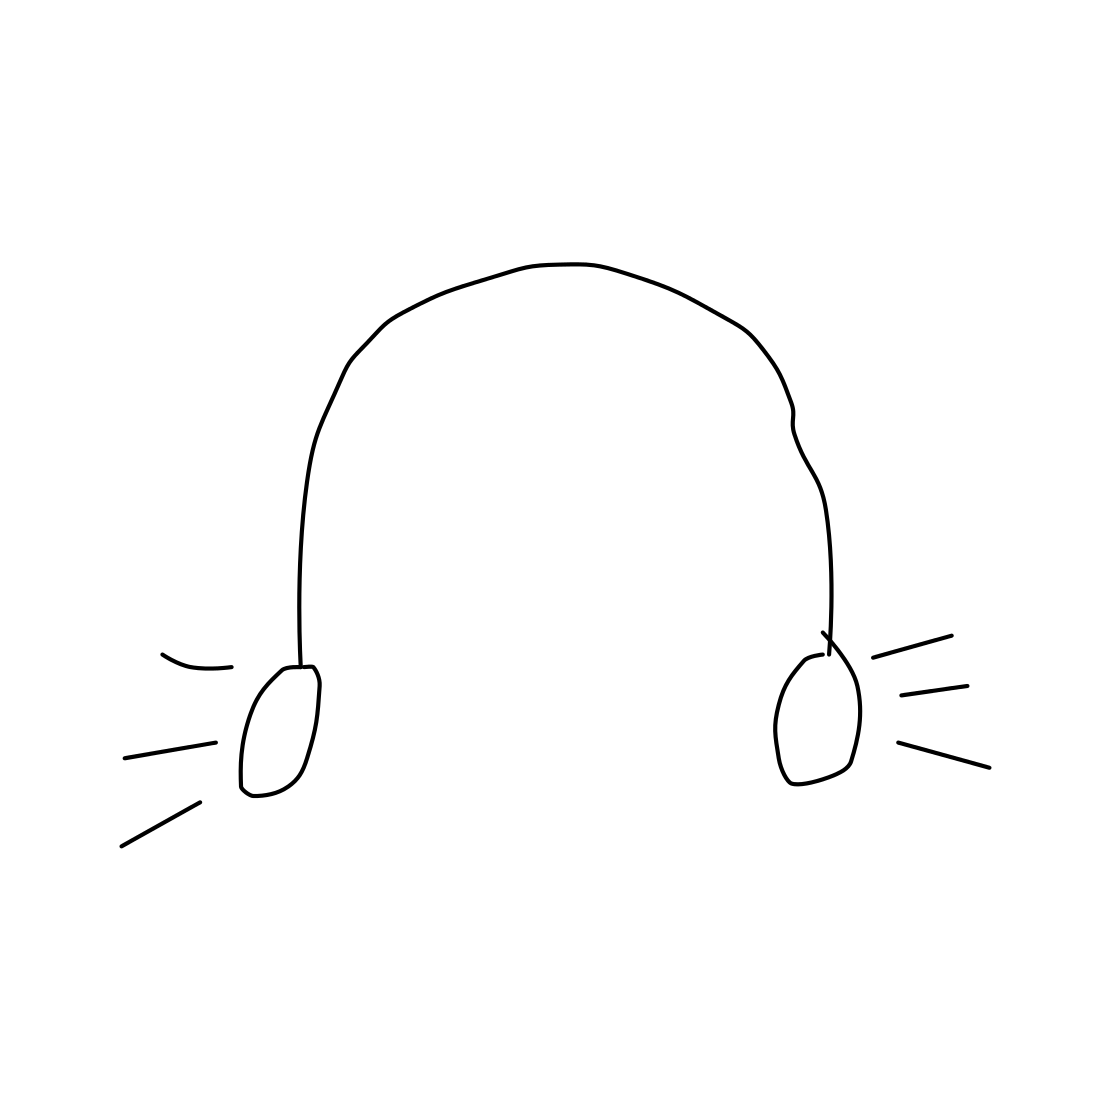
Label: head-phones